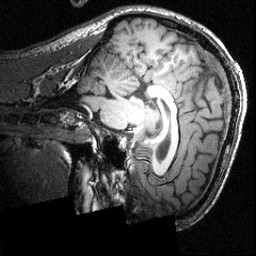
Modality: T1w
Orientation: sagittal
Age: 26
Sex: male
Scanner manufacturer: siemens
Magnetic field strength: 3.951 T
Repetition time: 1.5 s
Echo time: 0.00335 s